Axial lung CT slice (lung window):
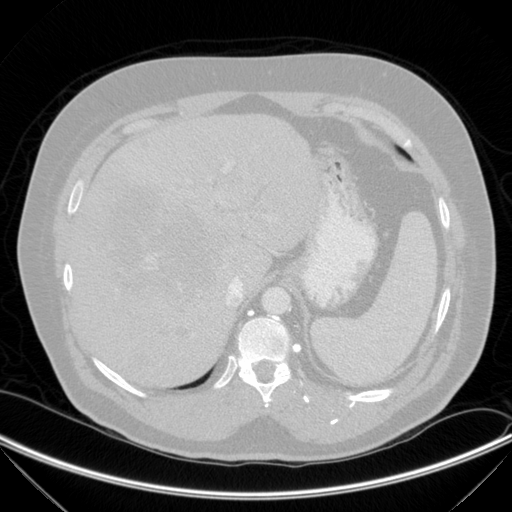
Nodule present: no